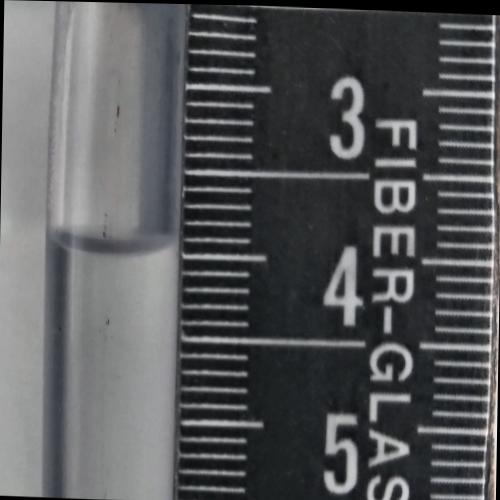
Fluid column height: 4.0 cm